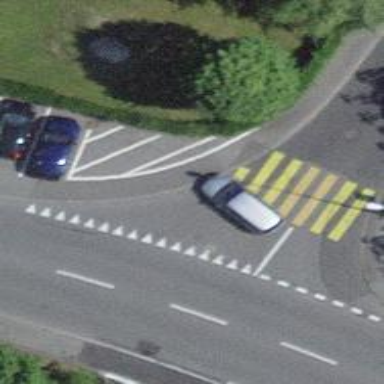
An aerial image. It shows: Kerb serving as barrier.